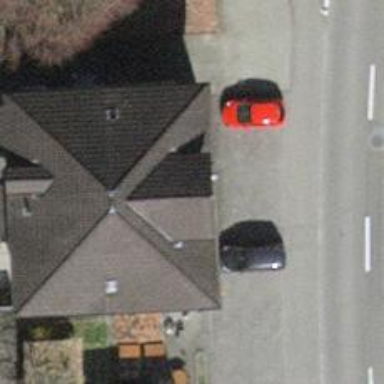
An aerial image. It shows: Restaurant.